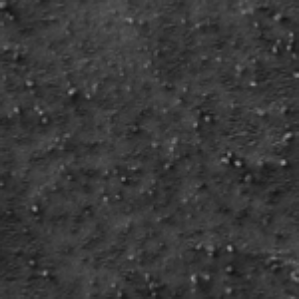
Label: frost